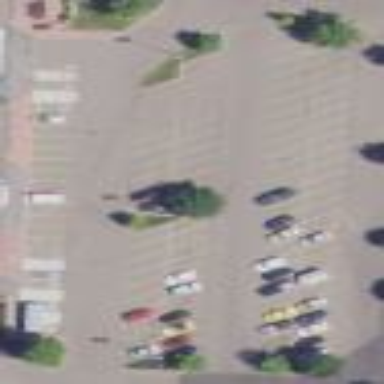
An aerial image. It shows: Parking area.